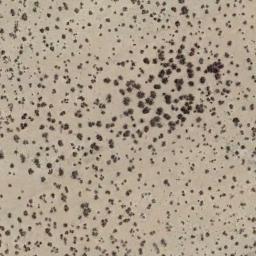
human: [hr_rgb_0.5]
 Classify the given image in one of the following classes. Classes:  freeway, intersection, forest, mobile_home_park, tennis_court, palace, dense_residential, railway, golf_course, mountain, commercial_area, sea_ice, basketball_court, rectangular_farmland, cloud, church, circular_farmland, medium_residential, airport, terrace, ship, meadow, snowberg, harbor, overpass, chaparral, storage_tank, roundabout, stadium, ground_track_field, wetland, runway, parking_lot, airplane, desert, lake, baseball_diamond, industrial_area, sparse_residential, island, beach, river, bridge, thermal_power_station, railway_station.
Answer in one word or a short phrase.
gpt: chaparral